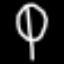
Label: leaf